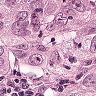
Metastatic tissue present: yes